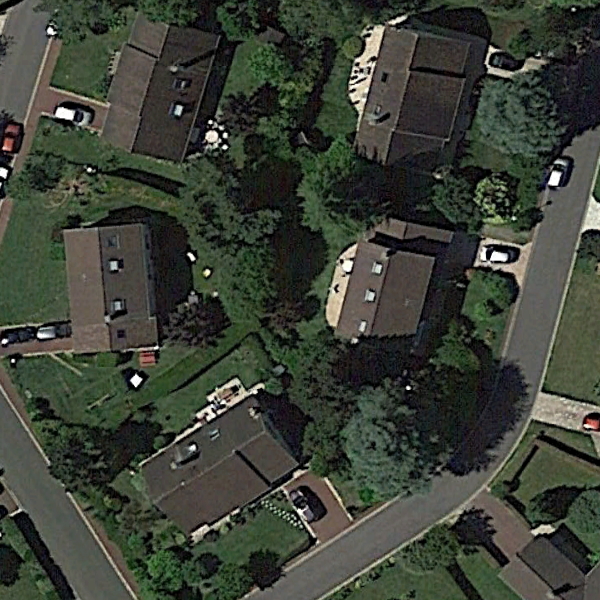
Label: MediumResidential